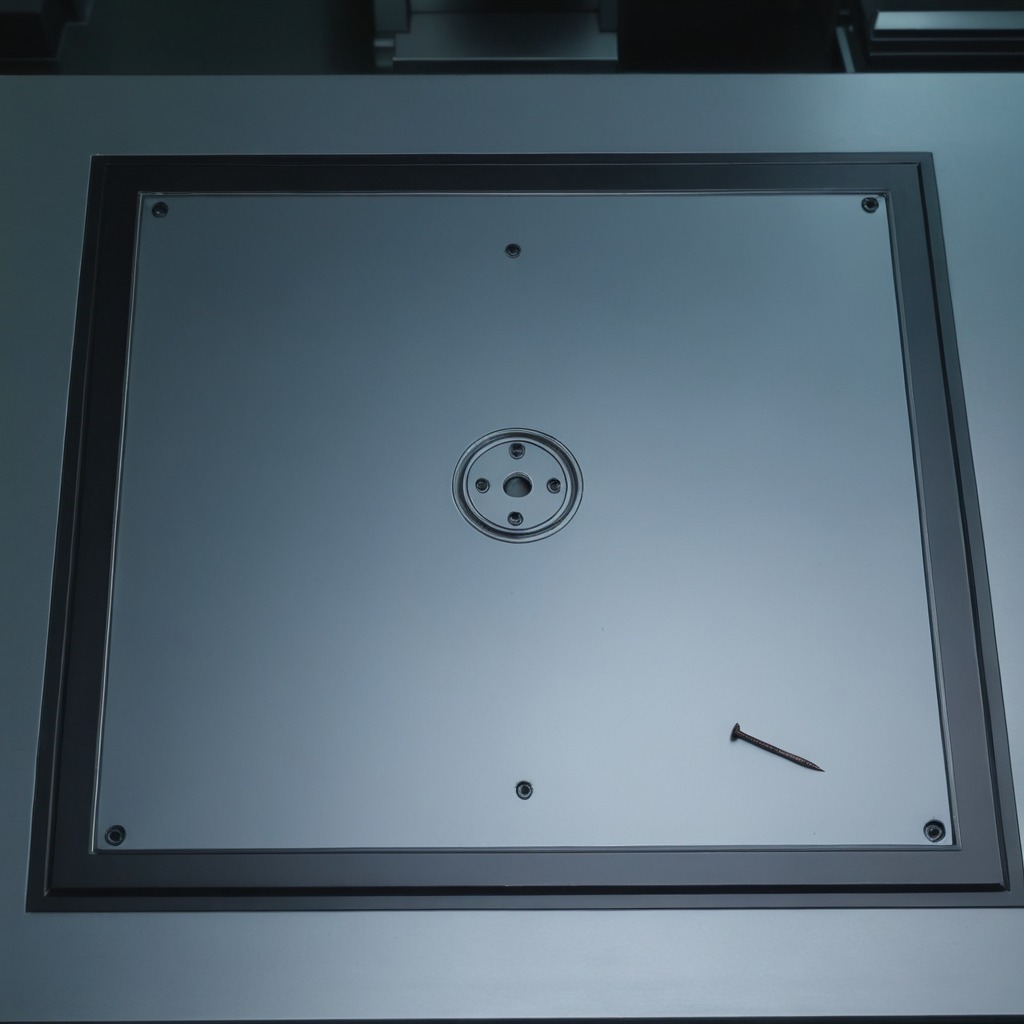
A nail is lying on a metal table in a machine shop under fluorescent lights.